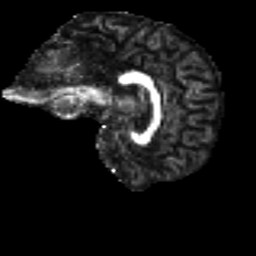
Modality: FA
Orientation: sagittal
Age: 55
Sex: male
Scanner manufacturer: ge
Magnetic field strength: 3 T
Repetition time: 7.8 s
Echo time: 0.0611 s